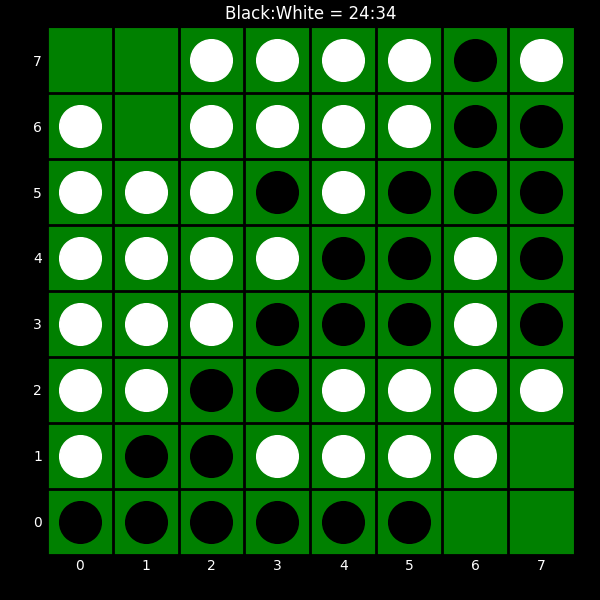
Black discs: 24
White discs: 34